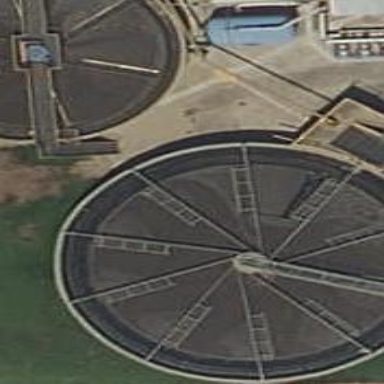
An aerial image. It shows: Image of wastewater.